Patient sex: M
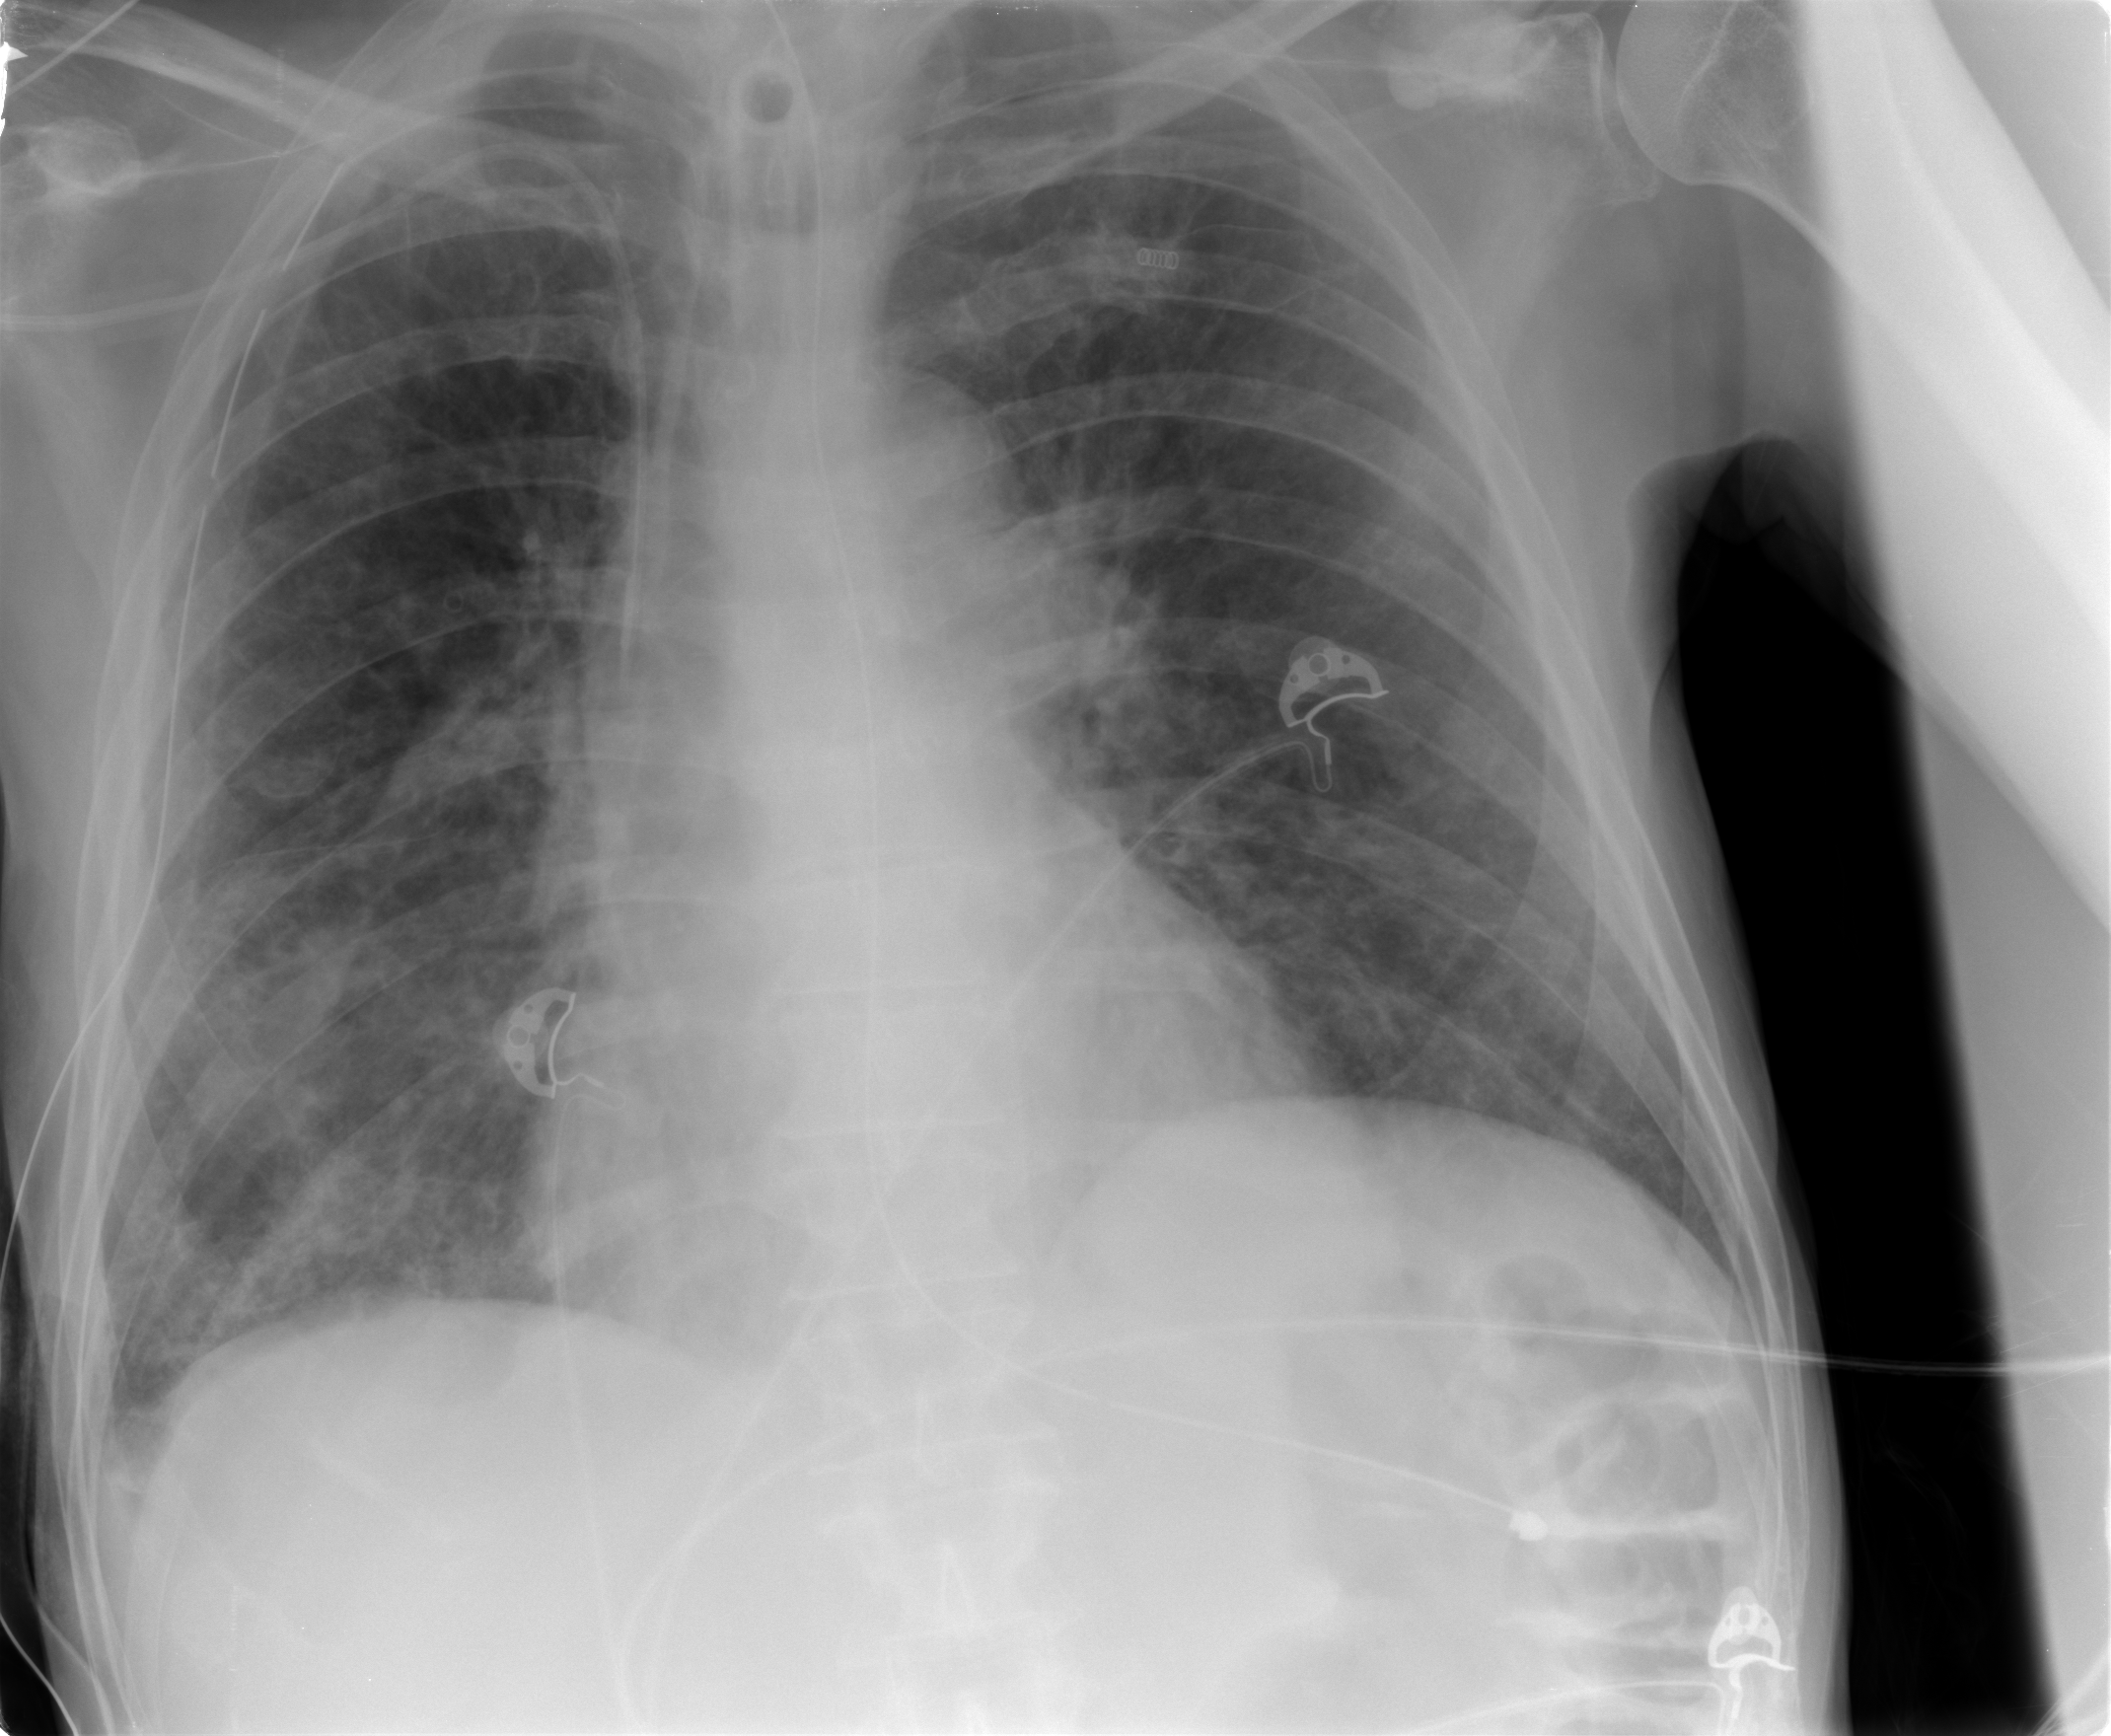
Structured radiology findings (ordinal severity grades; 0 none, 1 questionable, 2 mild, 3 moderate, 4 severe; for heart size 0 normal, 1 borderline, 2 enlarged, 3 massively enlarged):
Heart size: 0
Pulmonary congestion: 2
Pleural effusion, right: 0
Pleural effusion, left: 0
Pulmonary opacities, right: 2
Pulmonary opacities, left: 0
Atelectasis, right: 2
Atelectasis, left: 1